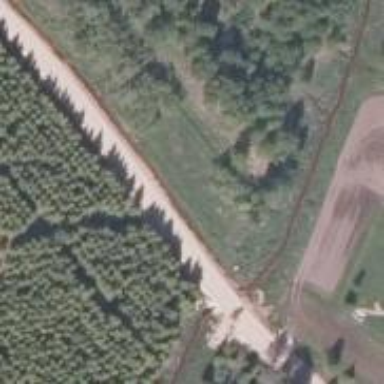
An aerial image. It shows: Residential road with grade2 track type.